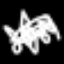
Label: airplane